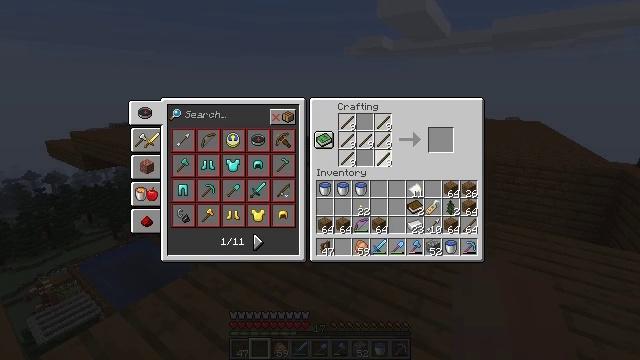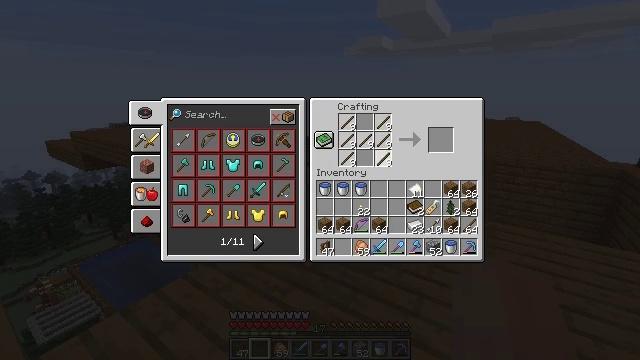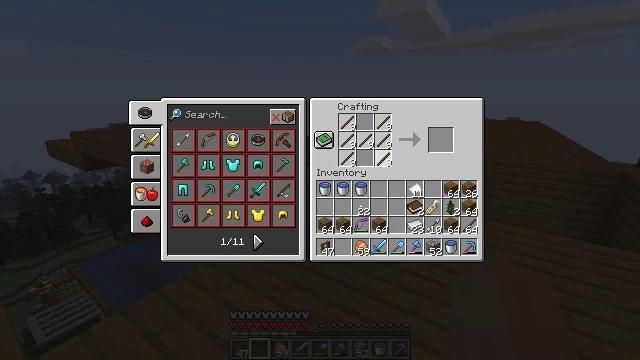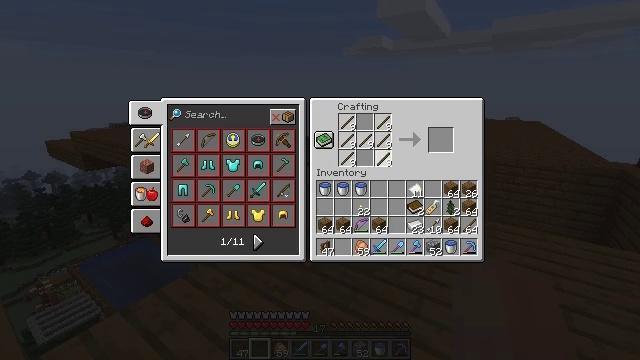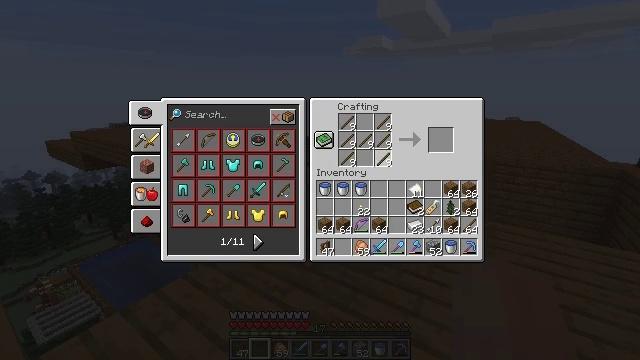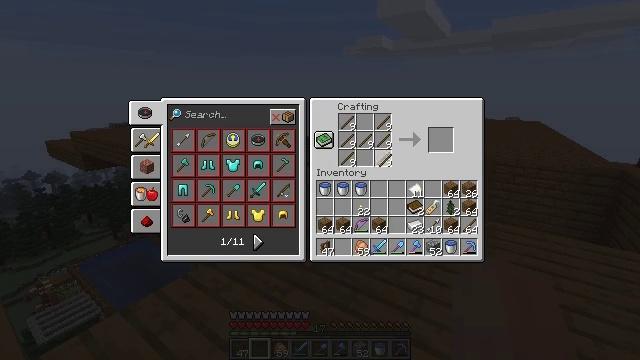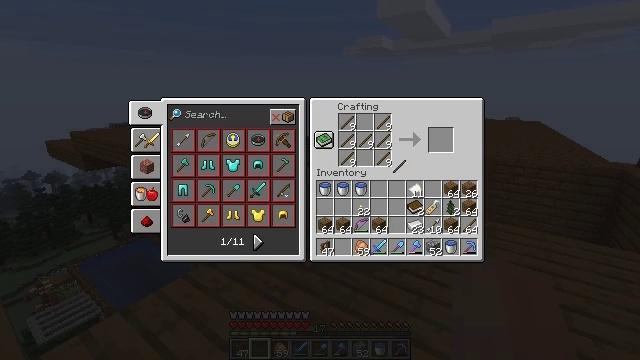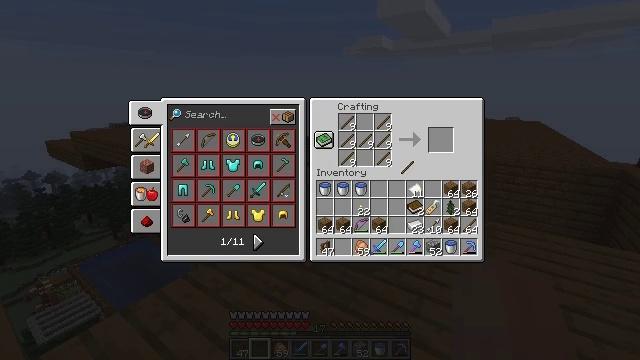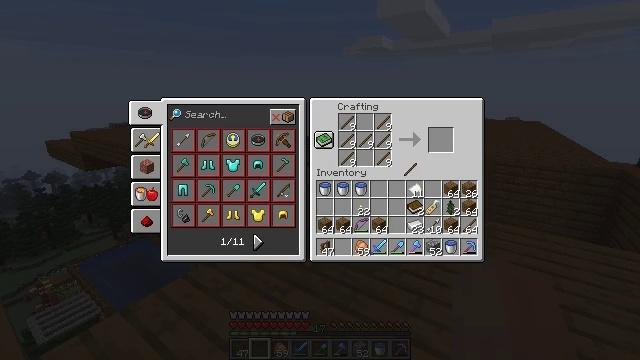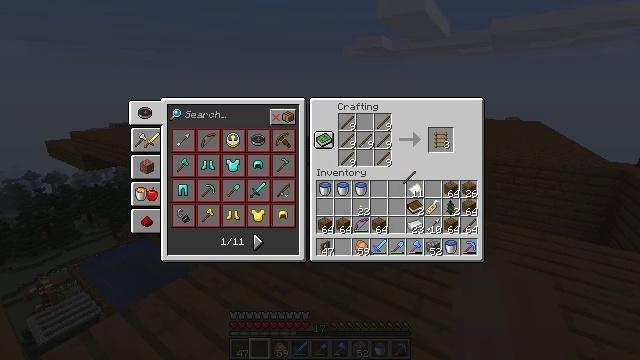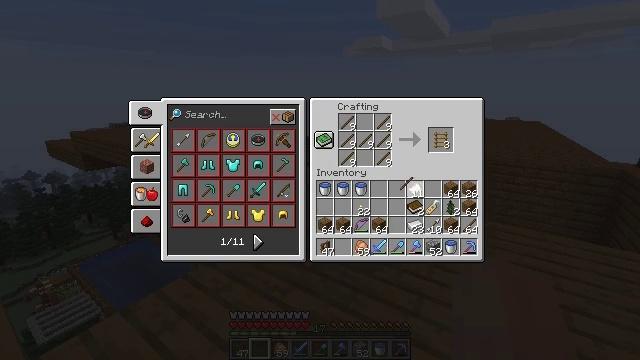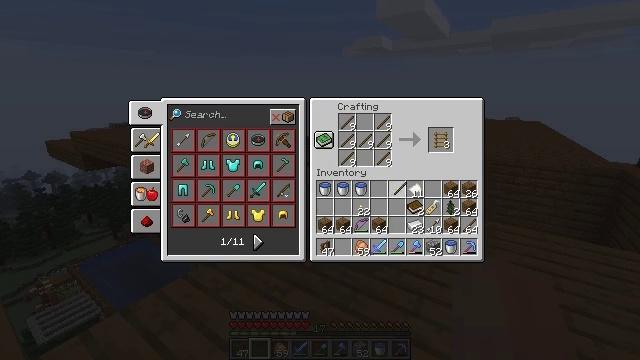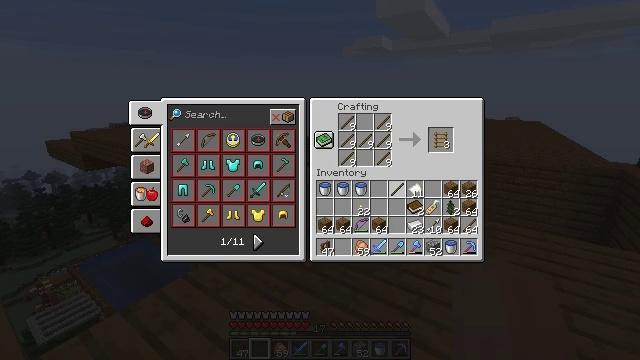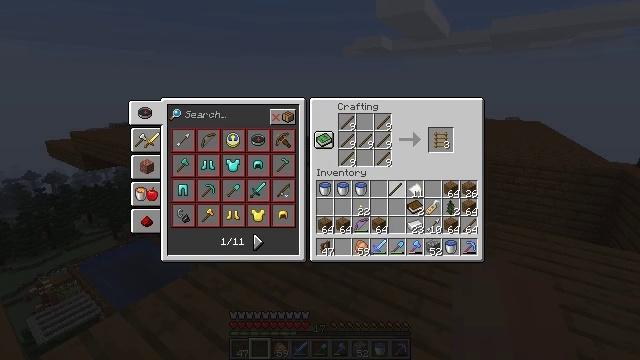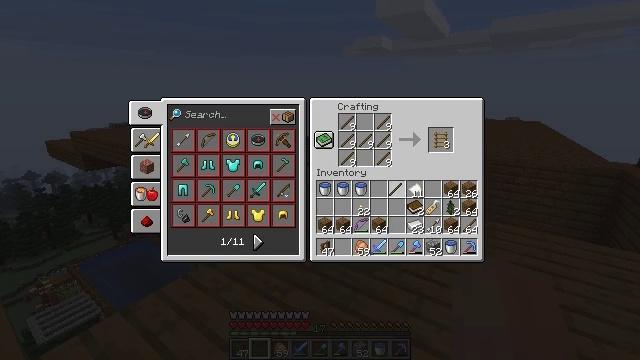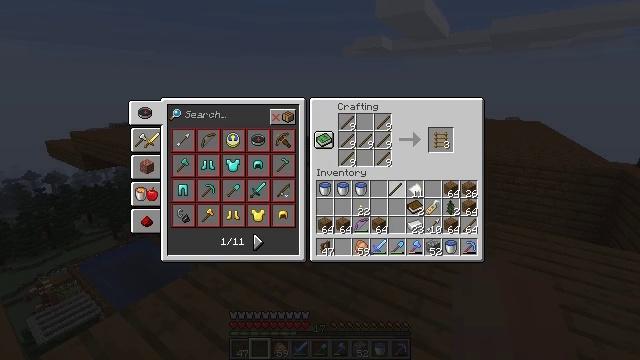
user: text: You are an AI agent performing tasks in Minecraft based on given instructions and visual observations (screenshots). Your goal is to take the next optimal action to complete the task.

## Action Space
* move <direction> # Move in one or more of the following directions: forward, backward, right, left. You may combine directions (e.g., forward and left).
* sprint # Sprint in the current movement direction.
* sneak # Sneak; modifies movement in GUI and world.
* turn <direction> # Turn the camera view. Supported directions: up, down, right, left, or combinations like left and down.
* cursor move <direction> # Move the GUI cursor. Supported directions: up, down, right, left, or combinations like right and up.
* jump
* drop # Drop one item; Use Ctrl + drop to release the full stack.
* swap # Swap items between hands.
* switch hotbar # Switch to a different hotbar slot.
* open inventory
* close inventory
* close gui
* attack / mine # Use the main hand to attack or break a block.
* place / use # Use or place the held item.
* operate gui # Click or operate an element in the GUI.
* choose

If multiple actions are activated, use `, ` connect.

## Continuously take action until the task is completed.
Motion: motion action
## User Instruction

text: Use sticks to craft a ladder.
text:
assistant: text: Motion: operate gui
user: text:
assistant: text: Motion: operate gui
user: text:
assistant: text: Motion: operate gui
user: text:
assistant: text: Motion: no_op
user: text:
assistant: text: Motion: no_op
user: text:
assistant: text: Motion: cursor move right
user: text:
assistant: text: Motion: cursor move right
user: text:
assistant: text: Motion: no_op
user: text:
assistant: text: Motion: cursor move down
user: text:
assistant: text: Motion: no_op
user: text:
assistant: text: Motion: no_op
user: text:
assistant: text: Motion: no_op
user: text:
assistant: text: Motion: no_op
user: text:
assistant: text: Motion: no_op
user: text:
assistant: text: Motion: no_op
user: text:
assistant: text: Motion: operate gui
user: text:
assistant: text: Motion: operate gui
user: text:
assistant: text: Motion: operate gui
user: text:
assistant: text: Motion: no_op
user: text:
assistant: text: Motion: no_op
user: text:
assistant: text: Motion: no_op
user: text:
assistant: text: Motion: cursor move right
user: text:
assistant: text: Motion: cursor move right
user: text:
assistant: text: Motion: cursor move right
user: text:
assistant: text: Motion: sneak, cursor move up
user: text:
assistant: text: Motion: sneak, cursor move up
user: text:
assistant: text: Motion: sneak, cursor move up
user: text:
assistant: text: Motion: sneak
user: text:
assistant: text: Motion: sneak
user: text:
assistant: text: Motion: sneak